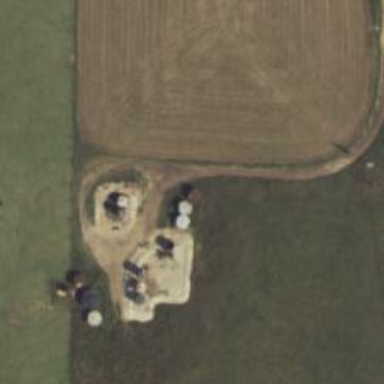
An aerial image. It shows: Storage tank with man-made structure.